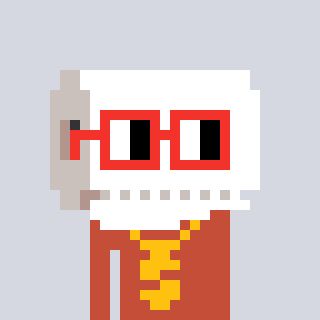
a pixel art character with square red glasses, a toiletpaper-full-shaped head and a rust-colored body on a cool background